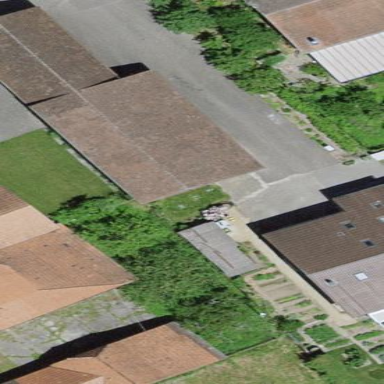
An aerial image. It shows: Garage.